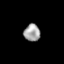
Tissue: prostate
Cell type: T cells
Senescence score: 0.7804
Nuclear area (px): 275
Mean DAPI intensity: 160.331